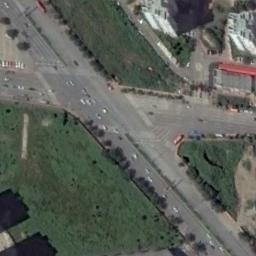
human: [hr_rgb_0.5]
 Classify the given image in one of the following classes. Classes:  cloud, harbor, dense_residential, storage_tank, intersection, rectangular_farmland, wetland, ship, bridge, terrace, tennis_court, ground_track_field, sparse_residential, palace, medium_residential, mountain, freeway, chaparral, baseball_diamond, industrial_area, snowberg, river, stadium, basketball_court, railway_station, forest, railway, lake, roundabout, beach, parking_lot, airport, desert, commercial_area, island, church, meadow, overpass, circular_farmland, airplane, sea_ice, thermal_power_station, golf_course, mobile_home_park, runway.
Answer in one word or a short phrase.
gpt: intersection